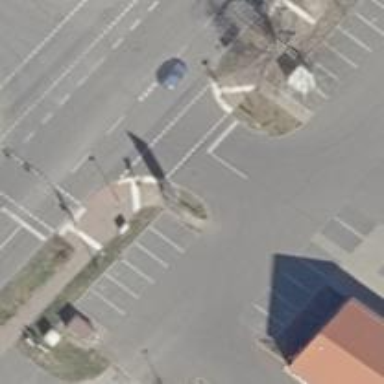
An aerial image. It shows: Road crossing with traffic signals.